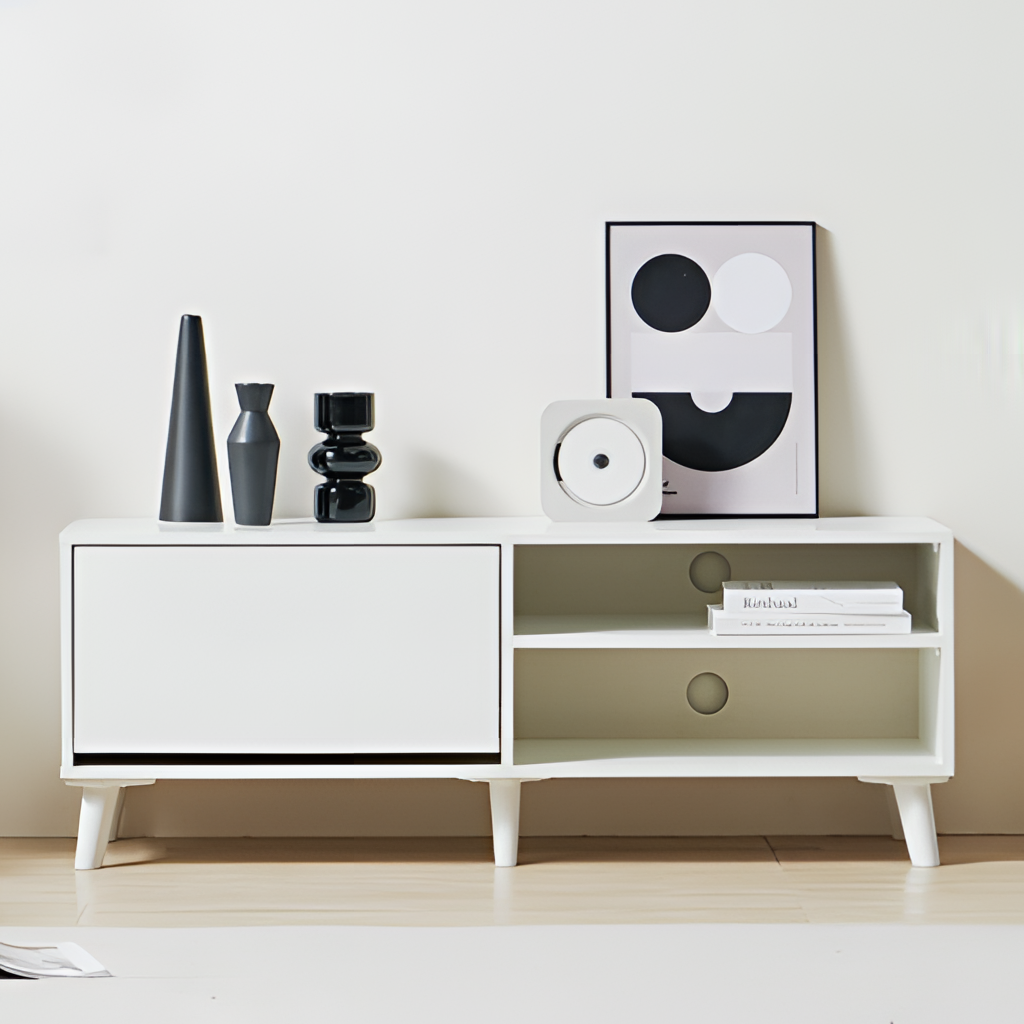
wood cabinet, living room, minimalist, beige wood flooring, with plank pattern, paint wallpaper, with solid pattern